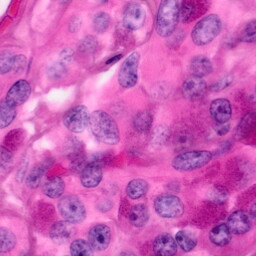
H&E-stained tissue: Pancreatic